Question: Is it possible to generate a figure like this:

1) Three different lines
2) Lines don't start at the 'same' x points
3) Later connect those scatter points with lines
'''
t = [1, 2, 3, 4, 5, 6, 7]
a = [2, 3, .............]
b = [ , 1, 2, ..........]
c = [ , , , , 2, ....]
'''
Thanks
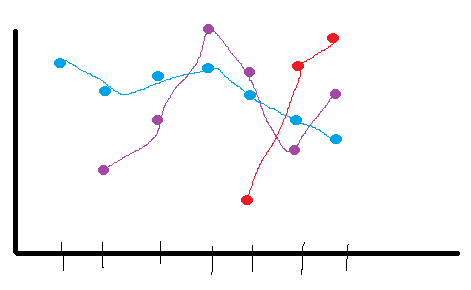
Answer: Yes. You can use numpy.NaN for y-values without a corresponding t-value. The code would look something like this:
'''
import matplotlib.pyplot as plt
import numpy as np
t = [1, 2, 3, 4, 5, 6]
a = [2, 3, np.NaN, np.NaN, np.NaN, np.NaN]
b = [np.NaN, 1, 2, np.NaN, np.NaN, np.NaN]
c = [np.NaN, np.NaN, np.NaN, np.NaN, 2, 8]
plt.plot(a,t, marker="o")
plt.plot(b,t, marker="o")
plt.plot(c,t, marker="o")
plt.show()
'''
Output:
<URL>